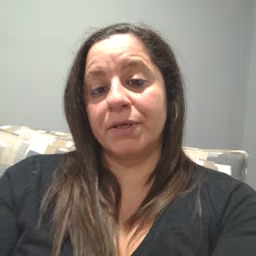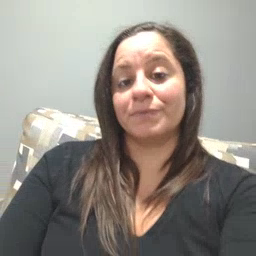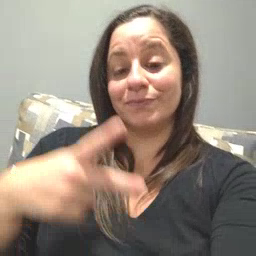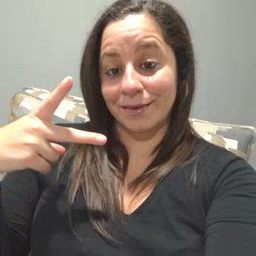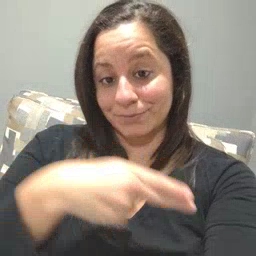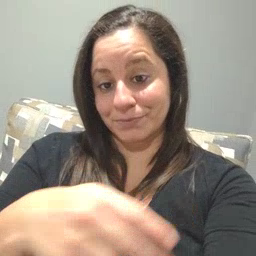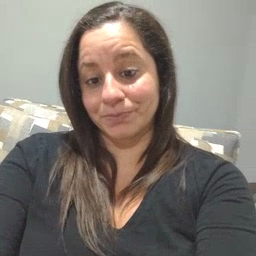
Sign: cut